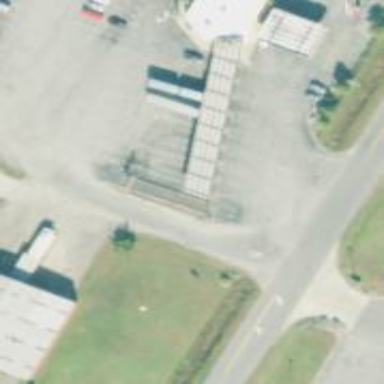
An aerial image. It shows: Weighbridge facility.